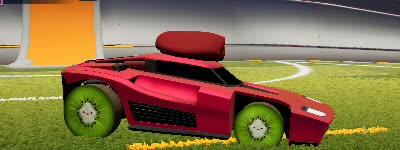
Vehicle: breakout